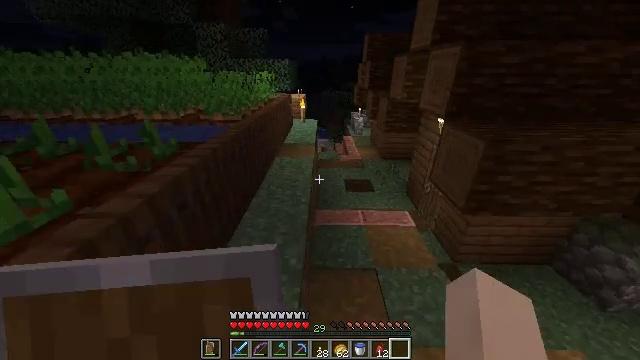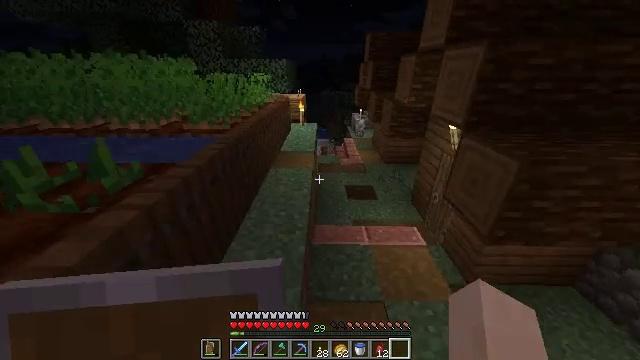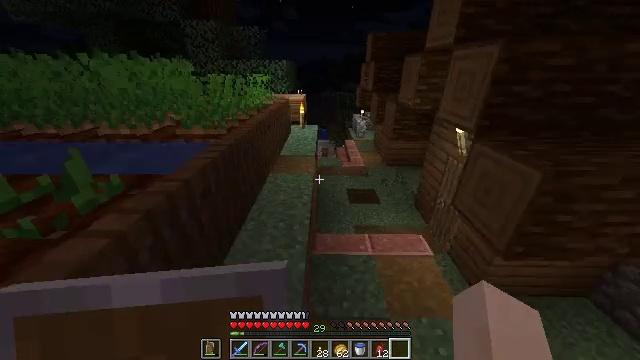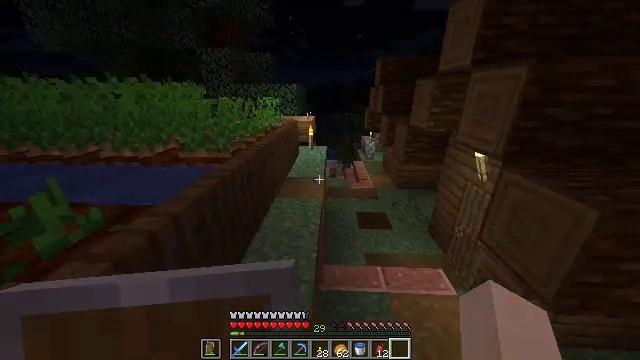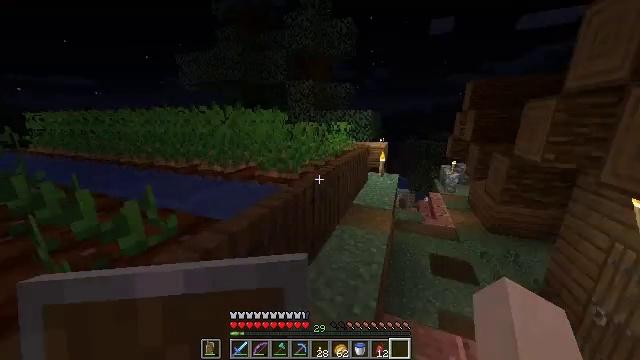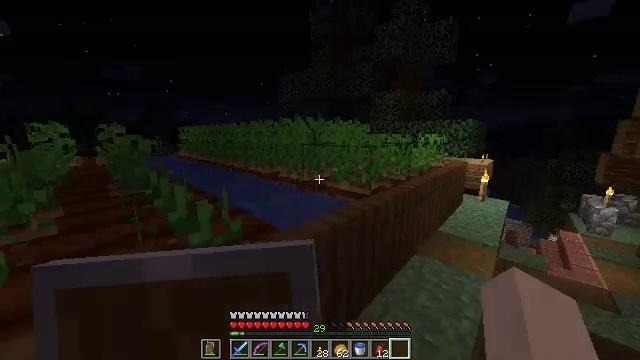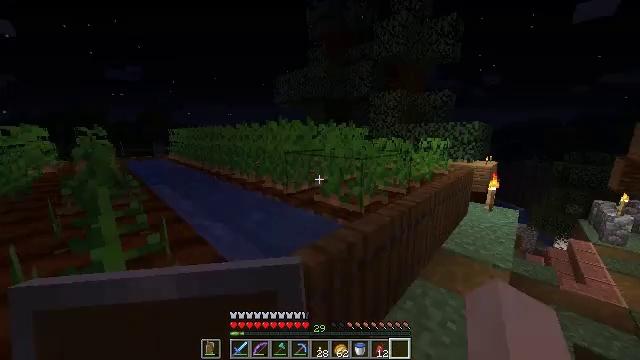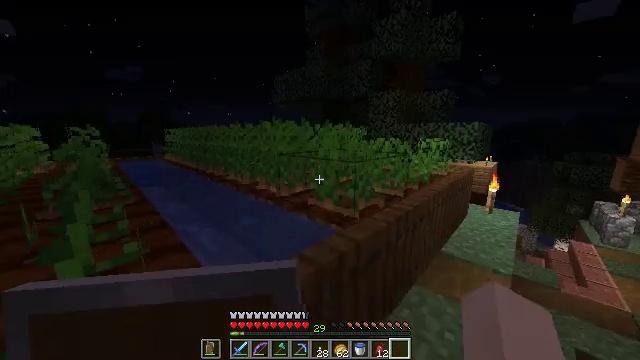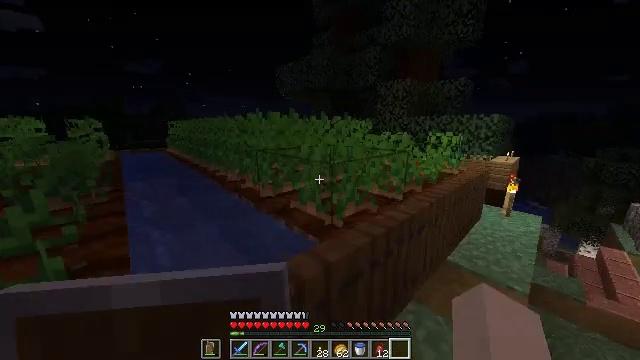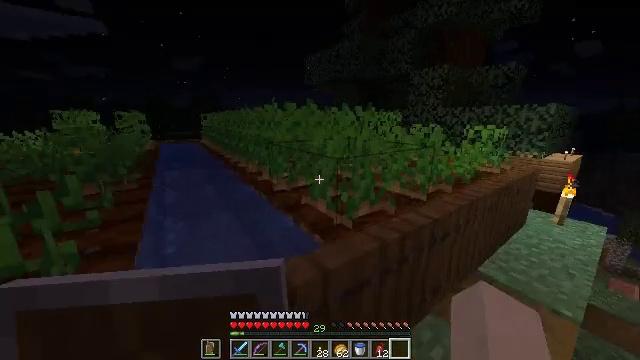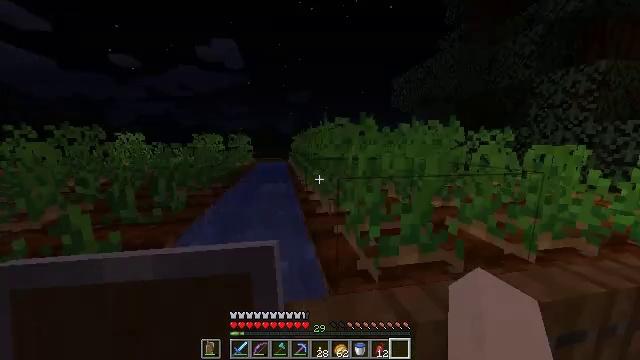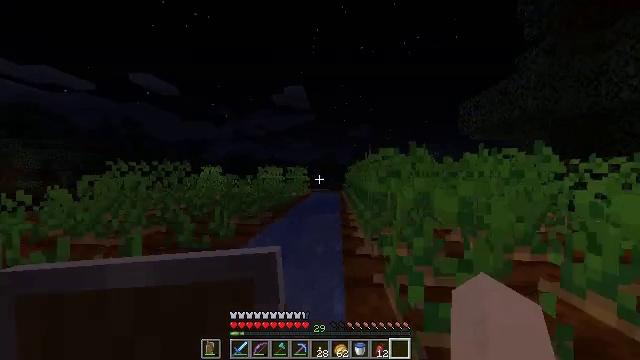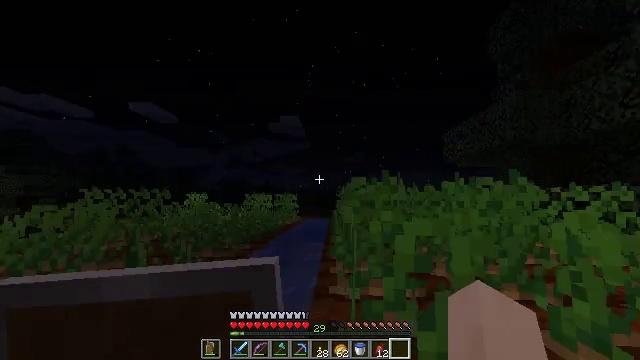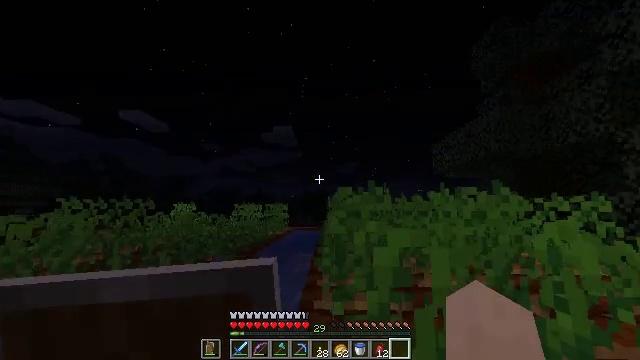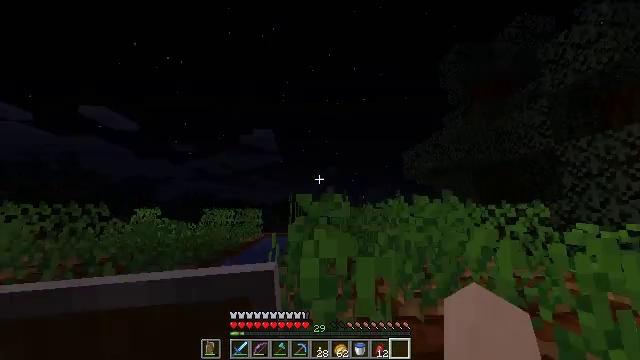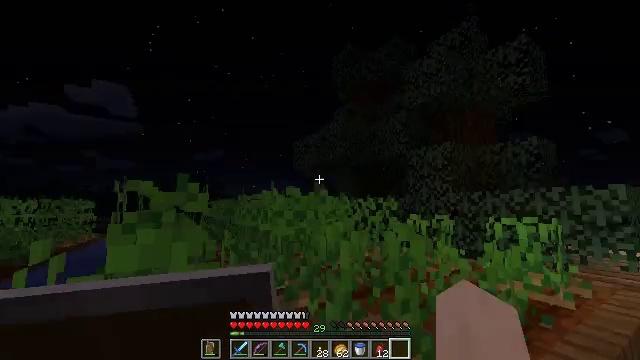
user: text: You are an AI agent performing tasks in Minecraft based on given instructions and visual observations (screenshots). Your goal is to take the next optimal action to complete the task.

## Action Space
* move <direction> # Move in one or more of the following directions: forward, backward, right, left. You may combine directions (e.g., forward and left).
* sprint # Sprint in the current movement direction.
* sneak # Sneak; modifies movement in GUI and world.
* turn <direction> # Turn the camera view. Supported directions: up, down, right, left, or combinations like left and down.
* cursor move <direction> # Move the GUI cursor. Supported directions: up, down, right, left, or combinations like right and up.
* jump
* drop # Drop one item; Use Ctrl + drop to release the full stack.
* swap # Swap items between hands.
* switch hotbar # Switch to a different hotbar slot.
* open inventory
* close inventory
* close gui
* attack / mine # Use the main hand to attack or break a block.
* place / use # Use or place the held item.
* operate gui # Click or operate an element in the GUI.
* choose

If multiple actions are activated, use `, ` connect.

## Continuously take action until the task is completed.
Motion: motion action
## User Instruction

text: Gather the note block from its location.
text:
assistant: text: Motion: move forward, sprint
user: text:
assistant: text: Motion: move forward, sprint
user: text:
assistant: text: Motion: move forward, sprint, turn left and up
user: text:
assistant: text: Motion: move forward, turn left and up
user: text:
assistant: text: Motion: move forward, turn left and up
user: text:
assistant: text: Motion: move forward and move right
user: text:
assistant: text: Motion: move forward and move right
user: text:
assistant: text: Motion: move forward and move right, turn left and down
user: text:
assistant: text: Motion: move forward and move right, turn left and down
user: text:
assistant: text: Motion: move forward and move right, turn left and up
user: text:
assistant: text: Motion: move forward and move right, turn left and up
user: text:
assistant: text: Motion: move forward and move right, turn right and up
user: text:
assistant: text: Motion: move forward and move right, turn right and up
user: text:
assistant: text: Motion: move forward and move right, turn right and up
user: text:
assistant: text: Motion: move forward and move right, turn right and down
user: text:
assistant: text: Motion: move forward and move right, turn right and down
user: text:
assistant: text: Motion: move forward, turn left and down
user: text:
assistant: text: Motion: move forward, turn right and down
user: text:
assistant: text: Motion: move forward, turn right and down
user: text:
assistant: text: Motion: move forward, turn right
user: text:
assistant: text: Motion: move forward
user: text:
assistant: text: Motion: move forward, turn left and down
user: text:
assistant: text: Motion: move forward, sprint, turn left and down
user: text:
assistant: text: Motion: move forward, sprint, turn left and down
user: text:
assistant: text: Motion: move forward, sprint, turn left and down
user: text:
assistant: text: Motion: move forward, turn left
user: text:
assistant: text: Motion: move forward
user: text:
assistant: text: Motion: move forward
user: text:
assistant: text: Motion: move forward, turn right and up
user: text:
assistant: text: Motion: move forward, turn right and up